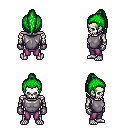
a pixel art fantasy rpg character, male body template, skeleton, steel chest armor, magenta pants, green long topknot hairstyle, metal gloves, four views (front, back, left, right), 2x2 character sprite sheet, small pixel art, hard edges, no anti-aliasing